Interaction volume radius: 5 \u00c5
Interaction volume height: 10 \u00c5
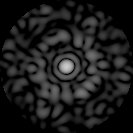
Disorder parameter: 0.8861